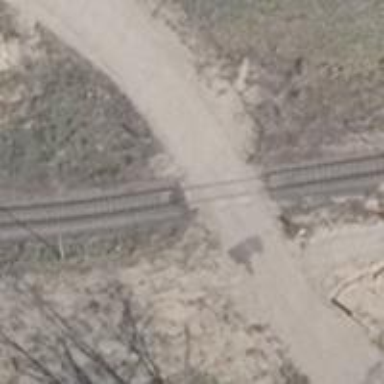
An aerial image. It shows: Railway level crossing.